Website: crate-barrel
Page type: billing-address
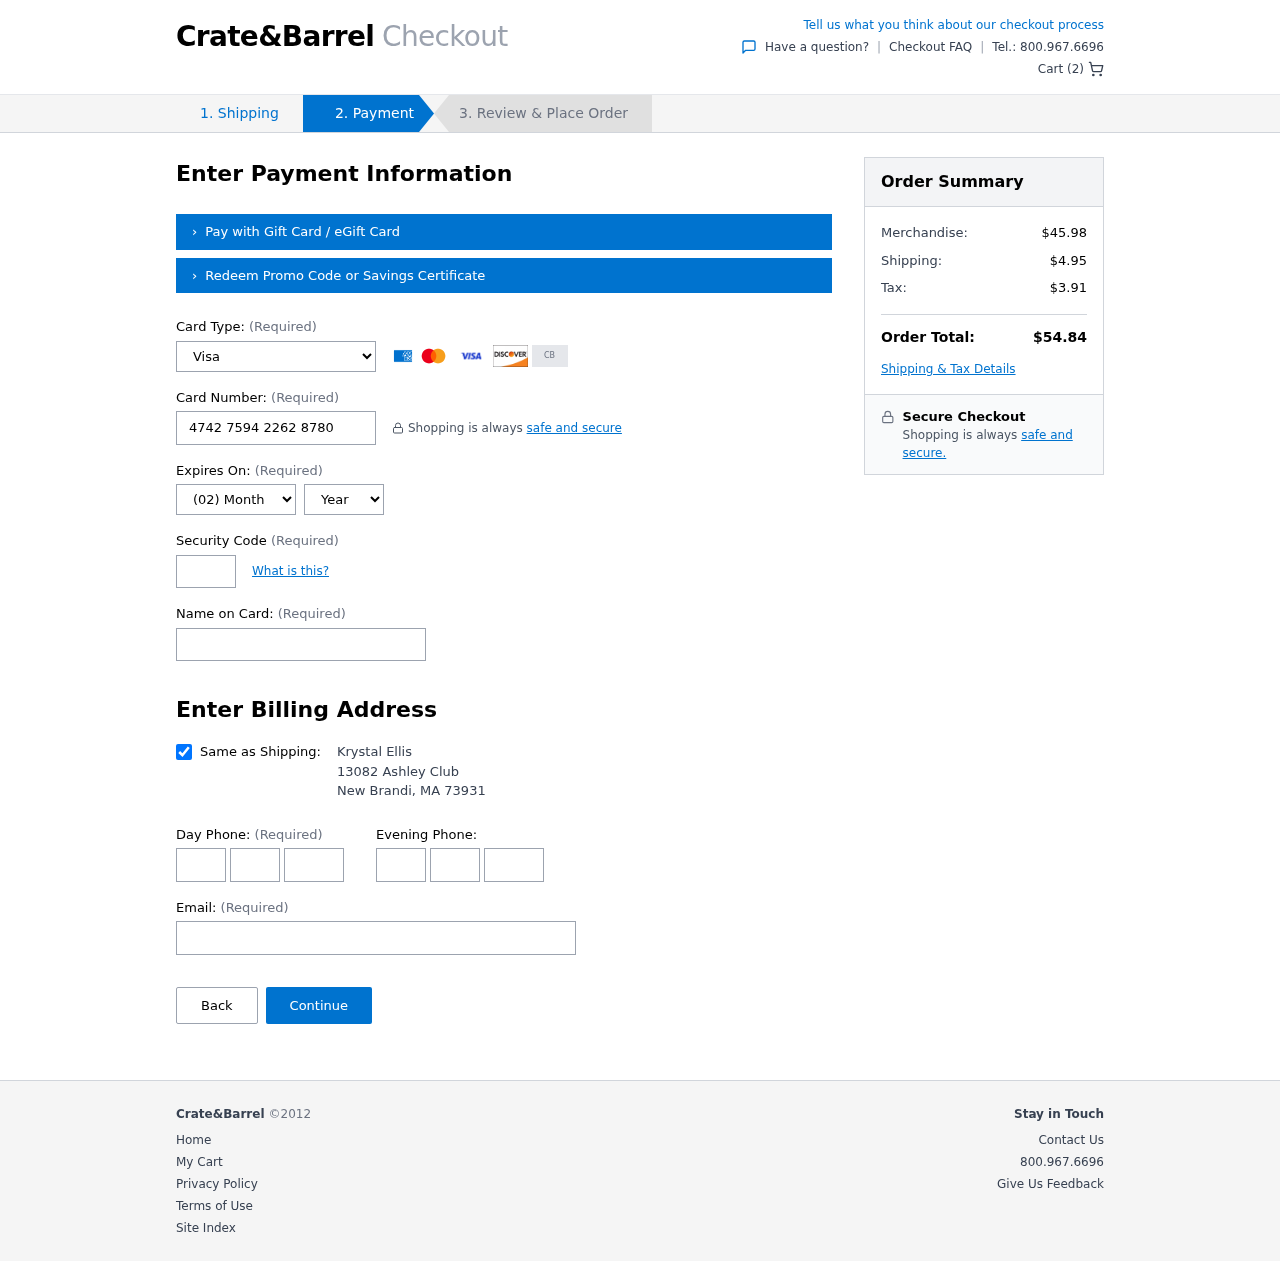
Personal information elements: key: PII_CARD_CVV
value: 003
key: PII_CARD_EXPIRY_MONTH
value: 02
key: PII_CARD_EXPIRY_YEAR
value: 26
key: PII_CARD_NUMBER
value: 4742 7594 2262 8780
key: PII_CARD_TYPE
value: Visa
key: PII_CITY
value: New Brandi
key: PII_EMAIL
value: krystal.ellis@yahoo.com
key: PII_FULLNAME
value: Krystal Ellis
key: PII_PHONE_AREA
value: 406
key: PII_PHONE_PREFIX
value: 532
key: PII_PHONE_SUFFIX
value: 8521
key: PII_POSTCODE
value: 73931
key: PII_STATE_ABBR
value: MA
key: PII_STREET
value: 13082 Ashley Club
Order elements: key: ORDER_NUM_ITEMS
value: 2
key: ORDER_SUBTOTAL
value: $45.98
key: ORDER_SHIPPING_COST
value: $4.95
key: ORDER_TAX
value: $3.91
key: ORDER_TOTAL
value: $54.84